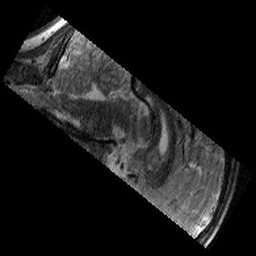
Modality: T2w
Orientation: sagittal
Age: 10
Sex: male
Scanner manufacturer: siemens
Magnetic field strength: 3 T
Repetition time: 9.23 s
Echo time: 0.067 s